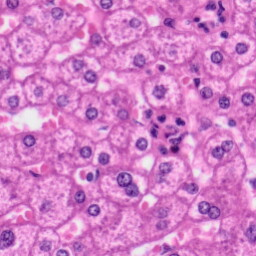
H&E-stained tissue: Liver